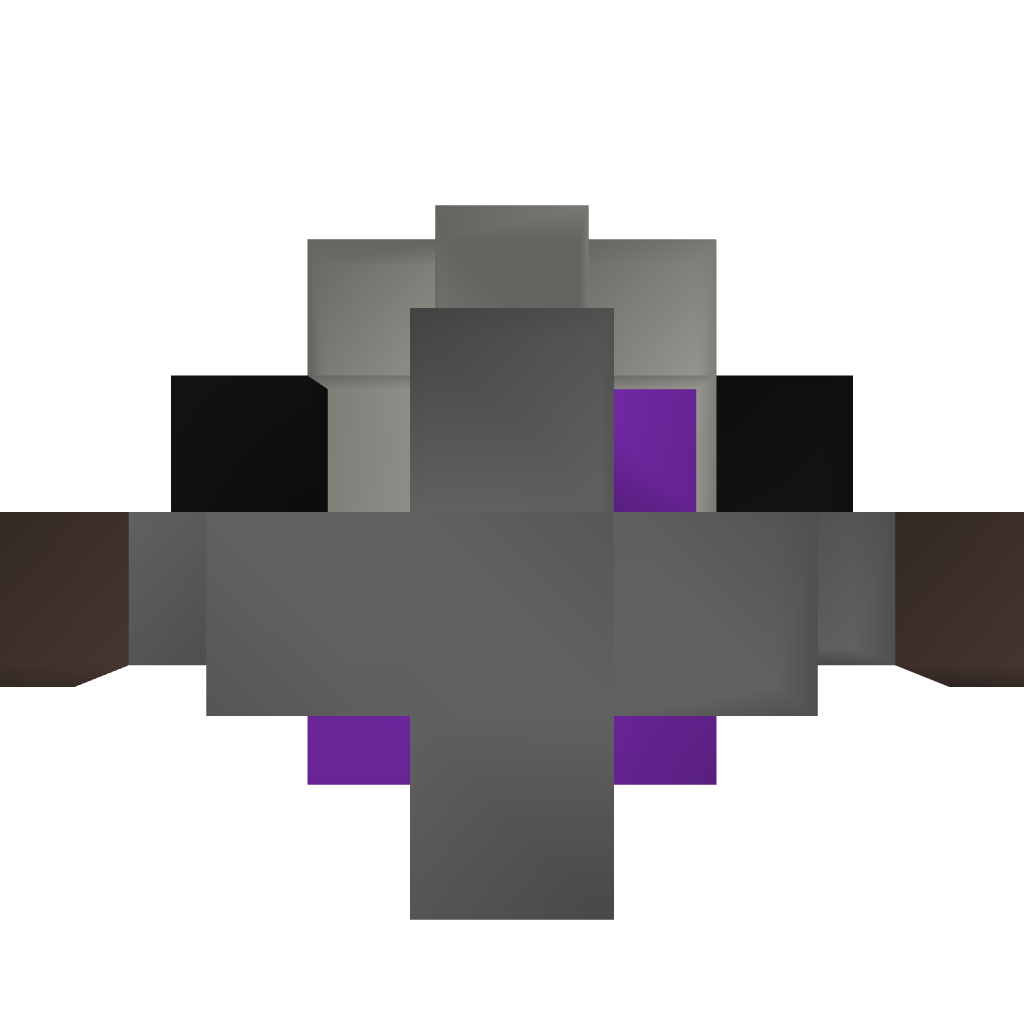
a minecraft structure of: Fighter Kn 184 F